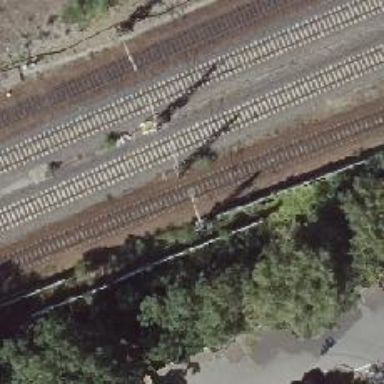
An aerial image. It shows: Railway milestone with catenary mast.